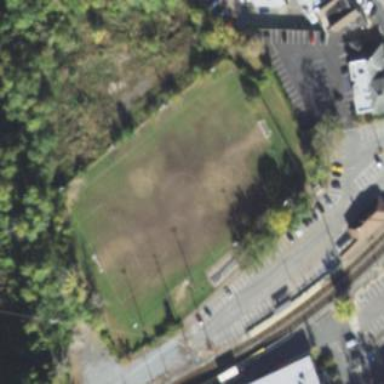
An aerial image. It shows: Soccer pitch for leisureland activities.